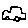
Label: car